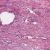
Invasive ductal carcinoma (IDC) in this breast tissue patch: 0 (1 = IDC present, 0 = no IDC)